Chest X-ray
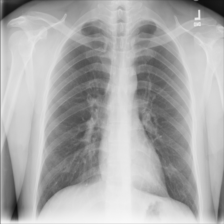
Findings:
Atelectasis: negative
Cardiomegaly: negative
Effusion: negative
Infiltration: negative
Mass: negative
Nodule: negative
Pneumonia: negative
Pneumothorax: negative
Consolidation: negative
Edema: negative
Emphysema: negative
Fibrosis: negative
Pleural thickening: negative
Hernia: negative